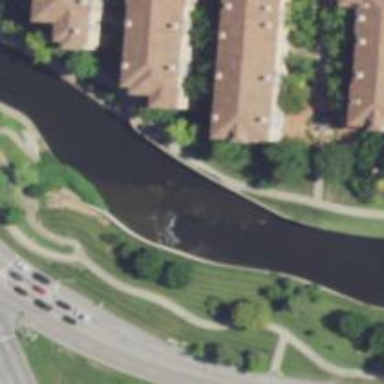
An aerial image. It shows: Weir in waterway.